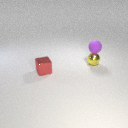
small purple rubber sphere above small yellow metal sphere